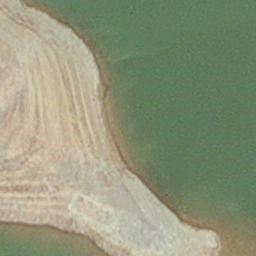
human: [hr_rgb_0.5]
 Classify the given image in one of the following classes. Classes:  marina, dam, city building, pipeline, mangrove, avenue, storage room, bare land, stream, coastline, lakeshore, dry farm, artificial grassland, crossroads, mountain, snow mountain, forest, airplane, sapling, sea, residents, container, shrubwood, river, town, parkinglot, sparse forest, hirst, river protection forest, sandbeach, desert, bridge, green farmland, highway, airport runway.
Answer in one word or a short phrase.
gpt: hirst